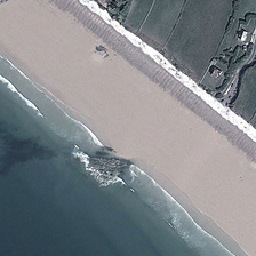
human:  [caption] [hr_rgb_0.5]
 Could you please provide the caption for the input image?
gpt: Beside the pale yellow beach is a gray house.

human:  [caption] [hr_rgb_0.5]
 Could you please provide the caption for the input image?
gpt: Between the dark blue sea and the pale yellow beach, there is an island.

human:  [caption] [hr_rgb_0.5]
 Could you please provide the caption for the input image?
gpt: There is a gray house beside the pale yellow beach.

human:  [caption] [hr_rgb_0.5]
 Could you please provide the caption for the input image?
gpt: There is an island between the dark blue sea and the light yellow beach.

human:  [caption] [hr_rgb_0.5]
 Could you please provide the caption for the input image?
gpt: There is an island between the dark blue sea and the pale yellow beach.